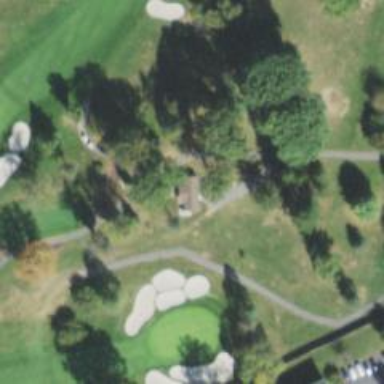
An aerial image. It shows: Service road used as golf cart path.